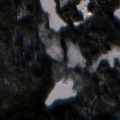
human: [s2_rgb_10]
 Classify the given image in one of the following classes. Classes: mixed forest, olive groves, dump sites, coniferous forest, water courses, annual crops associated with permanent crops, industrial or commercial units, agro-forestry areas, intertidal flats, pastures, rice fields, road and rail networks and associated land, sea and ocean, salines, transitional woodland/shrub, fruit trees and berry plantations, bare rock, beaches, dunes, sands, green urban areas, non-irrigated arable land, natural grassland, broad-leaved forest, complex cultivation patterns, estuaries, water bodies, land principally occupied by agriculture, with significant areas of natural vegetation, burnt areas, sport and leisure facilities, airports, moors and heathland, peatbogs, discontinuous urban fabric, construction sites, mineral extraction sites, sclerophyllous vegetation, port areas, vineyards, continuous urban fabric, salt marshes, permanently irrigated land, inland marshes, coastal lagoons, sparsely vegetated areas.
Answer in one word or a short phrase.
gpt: coniferous forest